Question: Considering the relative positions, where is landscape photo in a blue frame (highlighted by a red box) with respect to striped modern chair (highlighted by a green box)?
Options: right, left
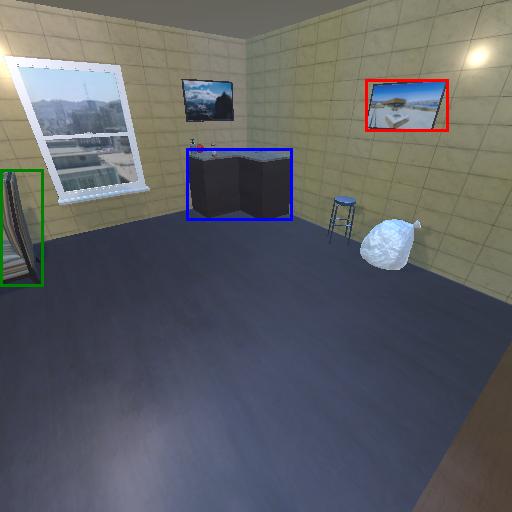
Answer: right